Question: I'm working on an mvc .net web application and I'm using Entity Framework. In my model, I have an entity called "utisateur" (user) and every user has one or more users that supervise him. What I want to do is generate a multi select list box that contains the list of all users inorder to select the new users' supervisors.
I tried to to that but after filling my form for creating a new user and submitting it i got this error : Object reference not set to an instance of an object, however I got the select list and I selected items from it. (the empty object is "model.selectedusers" but I don't know why is it empty!)
Here is my model class :
'''
public class util
{
public util()
{
user = new utilisateur();
listesups = Getutilisateurs(null);
}
public utilisateur user { get; set; }
public int[] selectedusers;
public string nom_role { get; set; }
public MultiSelectList listesups { get; set; }
public MultiSelectList Getutilisateurs(int[] selectedValues)
{
var db = new BDGestionEntities();
List<utilisateur> utilisateurs = db.utilisateurs.ToList();
return new MultiSelectList(utilisateurs, "id", "login", selectedValues);
}
}
'''
Here is my controller :
'''
public ActionResult Create2()
{
util u = new util();
u.listesups = new MultiSelectList (db.utilisateurs, "id", "login");
return View(u);
}
[HttpPost]
public ActionResult Create2(util model)
{
utilisateur u = new utilisateur();
try
{
foreach (var selecteduse in model.selectedusers)
{
utilisateur utilisateur = db.utilisateurs.Where(c => c.id == selecteduse).FirstOrDefault();
u.superieur.Add(utilisateur);
}
}
catch(Exception ex)
{
Logger.Error(ex.Message, "Erreur ajout superieurs");
}
u.nom = model.user.nom;
u.prenom = model.user.prenom;
u.solde_conge = model.user.solde_conge;
u.email = model.user.email;
u.login = model.user.login;
u.pwd = model.user.pwd;
role role = new role();
role = db.roles.Where(c => c.nom_role == model.nom_role).FirstOrDefault();
u.role = role;
db.utilisateurs.AddObject(u);
db.SaveChanges();
ViewBag.id_role = new SelectList(db.roles, "id", "nom_role", model.user.id_role);
return RedirectToAction("index");
}
'''
Here is the part of the view that contains the selectlist
'''
@Html.ListBoxFor(model => model.selectedusers, Model.listesups)
'''
And here what I got before submitting the form, as you can see here the view contains the seleclist but selected items are not saved

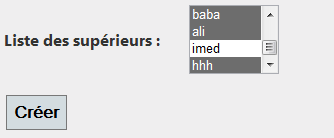
Answer: There is no built in support for including multiple items (or an arry or items) into the viewModel from View by default in MVC 3. That is why you are losing the selected value.
There are many ways of making it happen but the easier one is to modify your method's signature to include form collection and query the values of the listbox.
Your 'Create2' method should look like:
'''
[HttpPost]
public ActionResult Create2(FormCollection collection,util model)
{
//load selected users into a variable
var selUsers= collection["selectedusers"];
//do whatever you want to do with the selected users.
'''